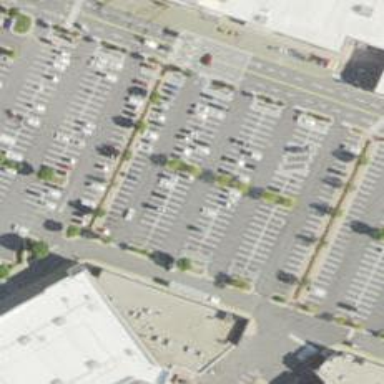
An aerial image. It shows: Parking space is available.